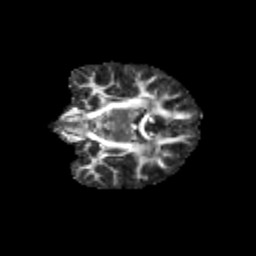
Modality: FA
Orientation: coronal
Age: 11
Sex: female
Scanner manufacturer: siemens
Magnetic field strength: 3 T
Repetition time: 3.8 s
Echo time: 0.07 s